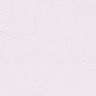
Metastatic tissue present: no